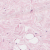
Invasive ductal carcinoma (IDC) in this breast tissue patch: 0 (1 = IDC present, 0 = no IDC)